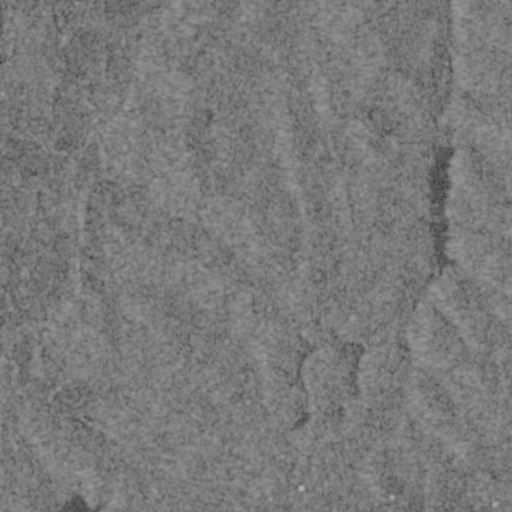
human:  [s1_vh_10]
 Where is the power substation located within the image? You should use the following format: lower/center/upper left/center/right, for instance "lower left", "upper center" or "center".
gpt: The power substation is located in the upper left of the image.
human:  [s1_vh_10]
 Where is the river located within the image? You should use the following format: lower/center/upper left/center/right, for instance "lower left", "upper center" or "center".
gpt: The river is located in the lower of the image.
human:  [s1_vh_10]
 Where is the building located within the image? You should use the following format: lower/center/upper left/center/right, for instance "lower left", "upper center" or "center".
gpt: There is no building in the image.

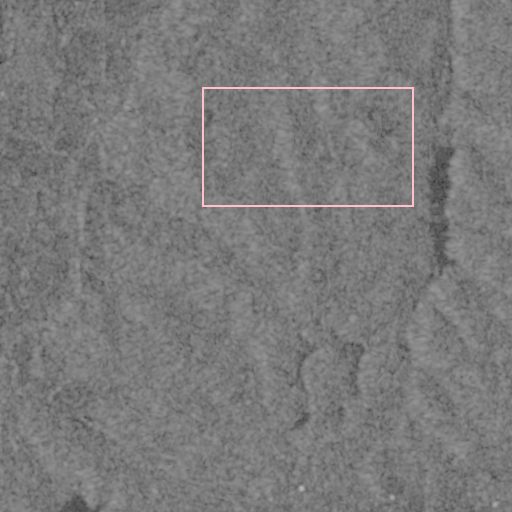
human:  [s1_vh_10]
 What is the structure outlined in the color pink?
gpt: There is no pink outline.
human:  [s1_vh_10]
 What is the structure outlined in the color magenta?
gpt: There is no structure outlined in magenta.